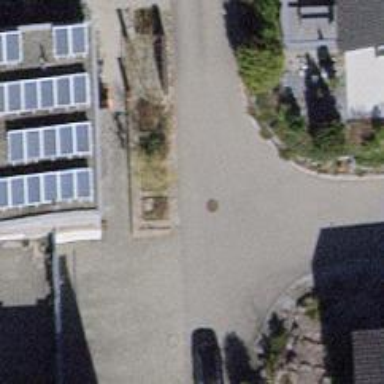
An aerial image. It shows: Asphalt driveway for service vehicles.